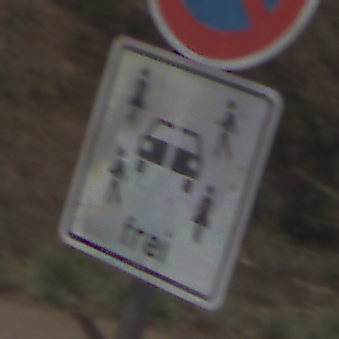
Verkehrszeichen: CarsharingfahrzeugeFrei
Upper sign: EingeschraenktesHalteverbot
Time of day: Midday
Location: Outdoor (RoadRail)
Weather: Clear
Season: NotSpecified
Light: Natural